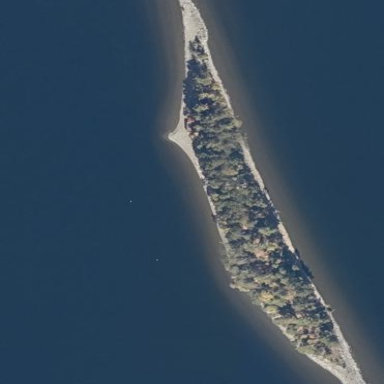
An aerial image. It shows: Islet.